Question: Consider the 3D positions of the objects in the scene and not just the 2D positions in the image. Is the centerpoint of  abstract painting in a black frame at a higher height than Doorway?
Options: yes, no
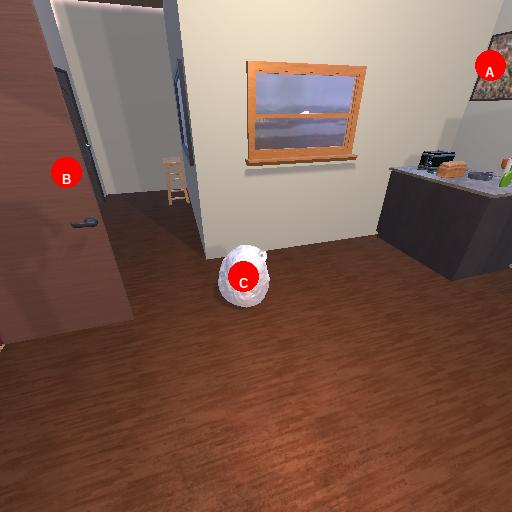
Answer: yes